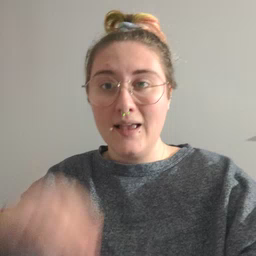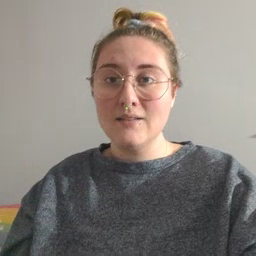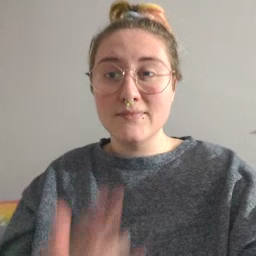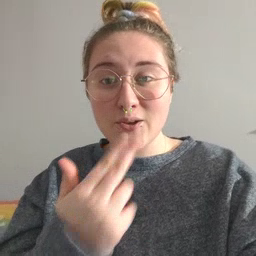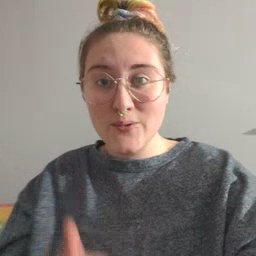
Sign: cute